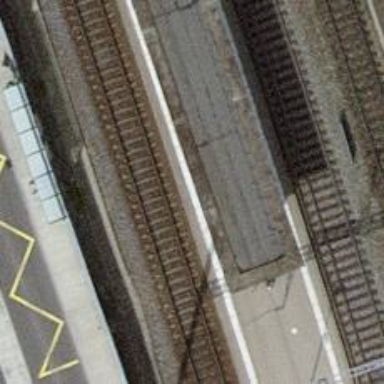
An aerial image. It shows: Guard rail as barrier.